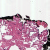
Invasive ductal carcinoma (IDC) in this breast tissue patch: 0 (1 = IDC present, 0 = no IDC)